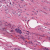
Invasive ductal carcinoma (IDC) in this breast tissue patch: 1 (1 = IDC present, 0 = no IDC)